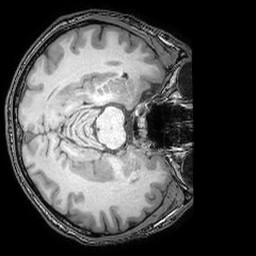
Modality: T1w
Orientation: axial
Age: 39
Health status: ill
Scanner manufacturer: philips
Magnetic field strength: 3 T
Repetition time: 0.007 s
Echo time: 0.003501 s